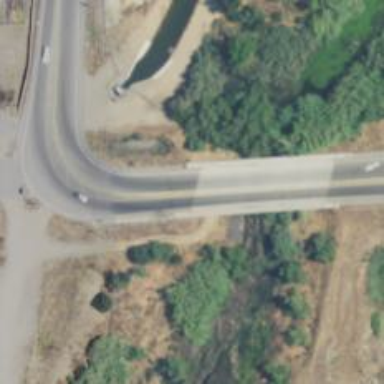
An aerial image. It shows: Bridge supported by abutments.